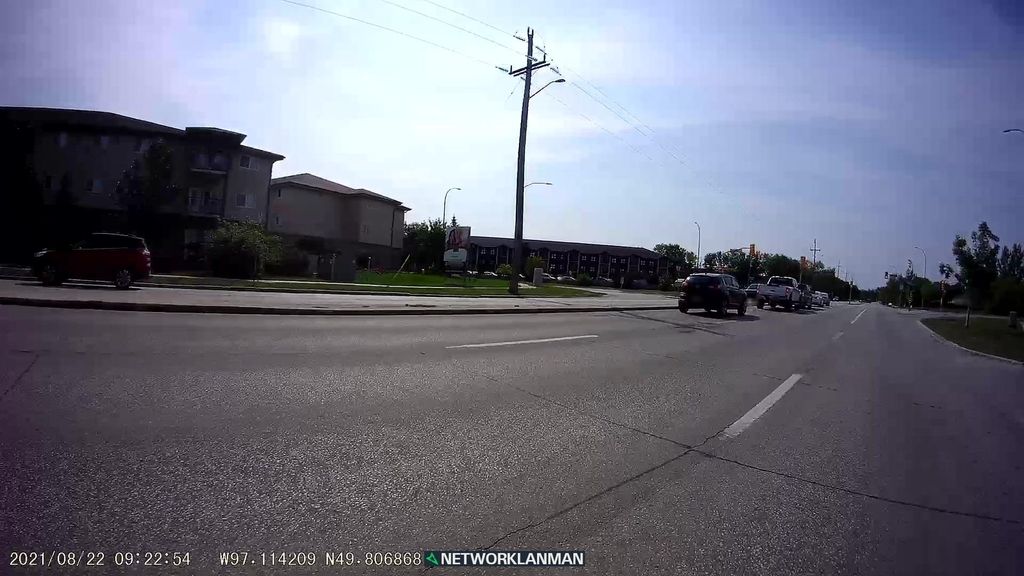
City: winnipeg